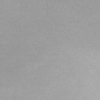
Label: dusty